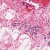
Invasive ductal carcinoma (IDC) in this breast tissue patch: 0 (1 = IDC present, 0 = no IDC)